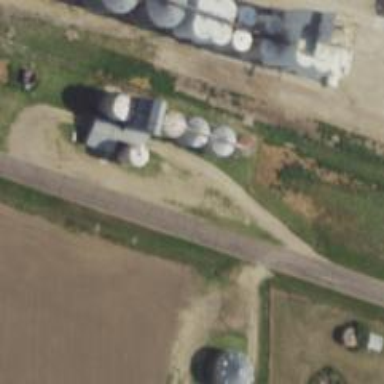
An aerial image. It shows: Silo.